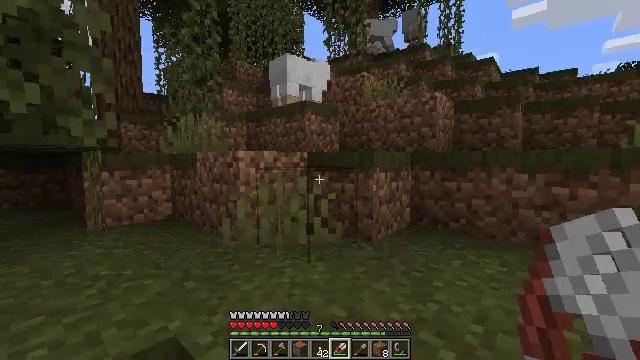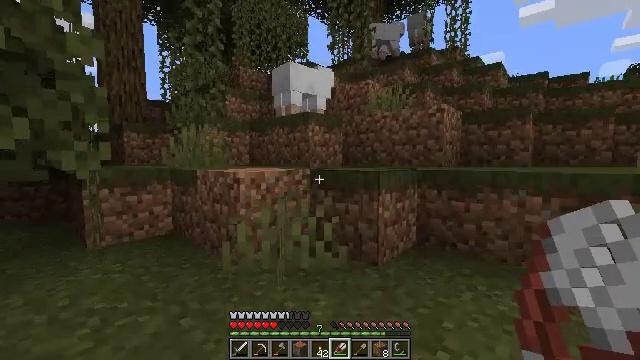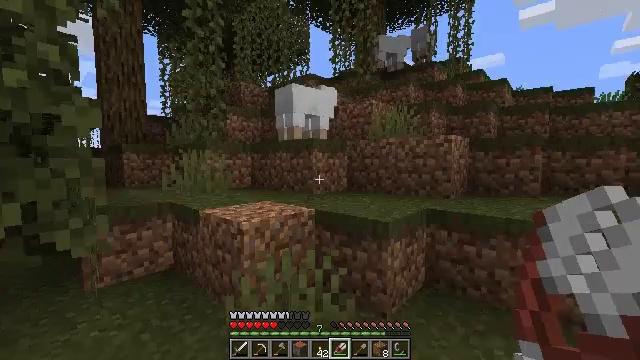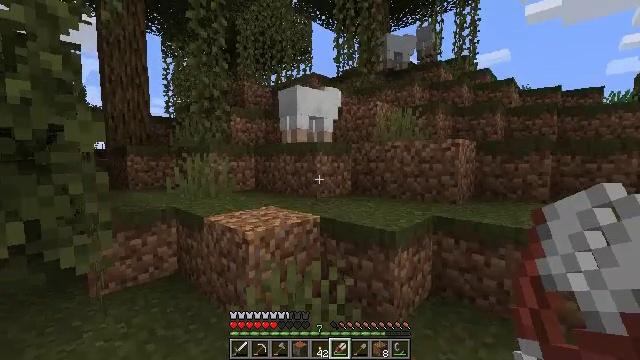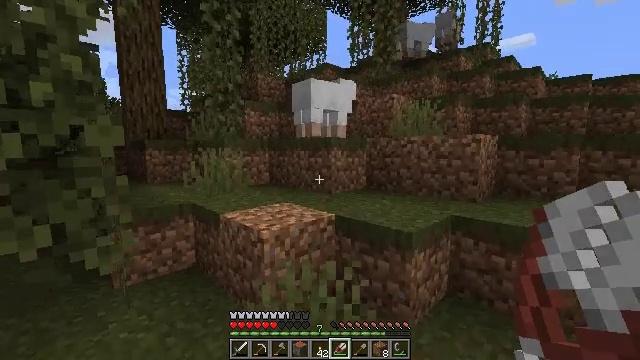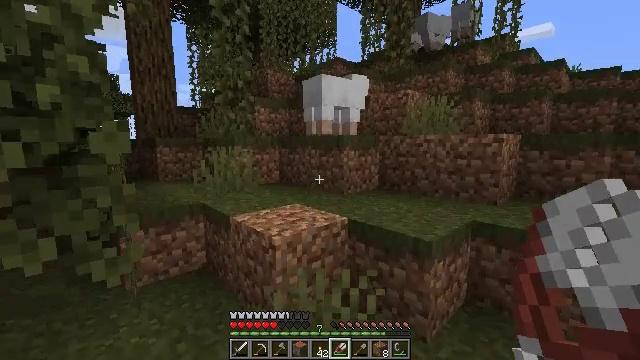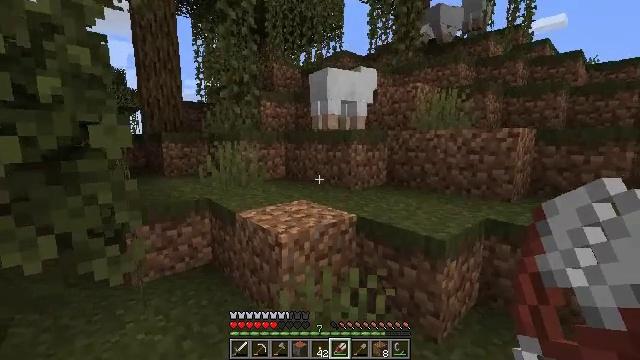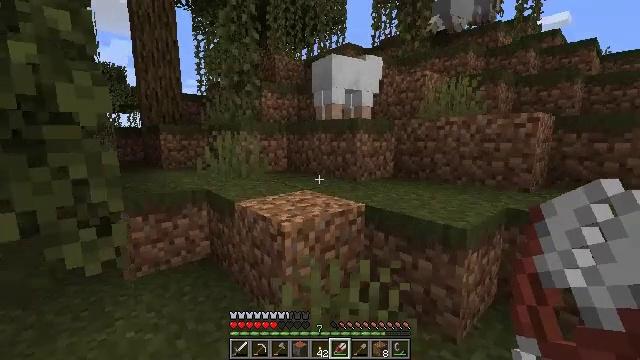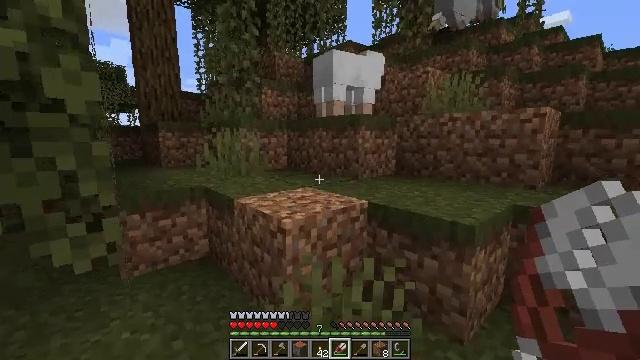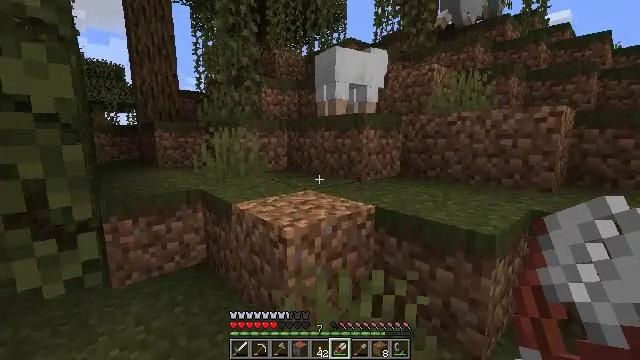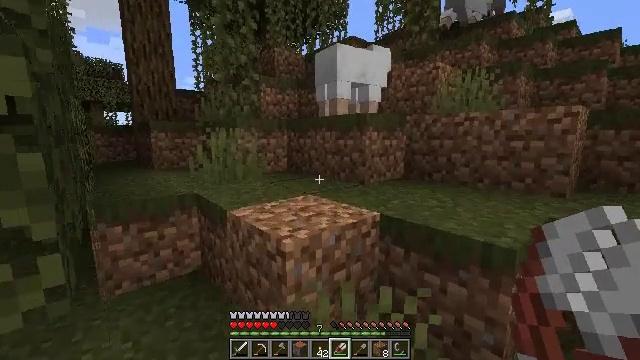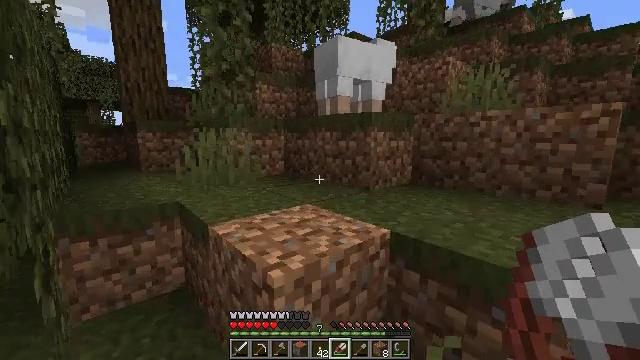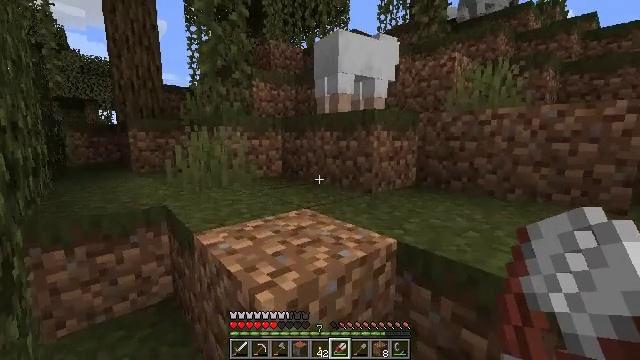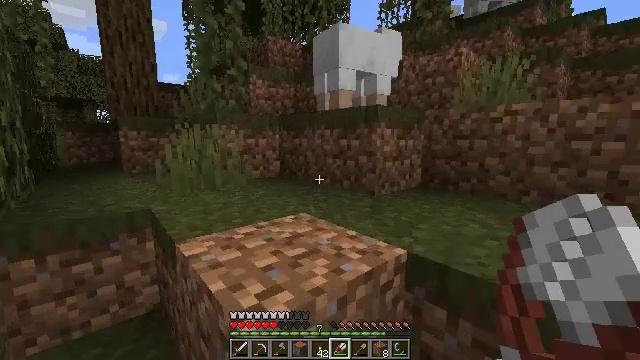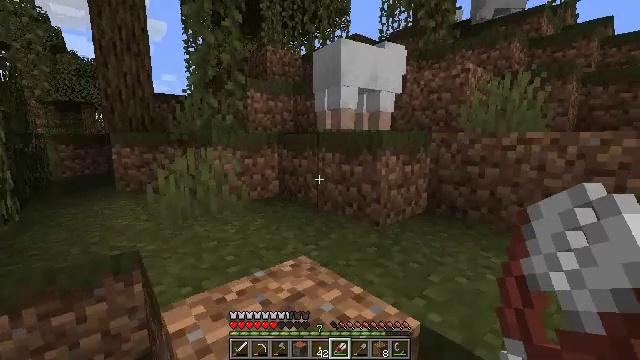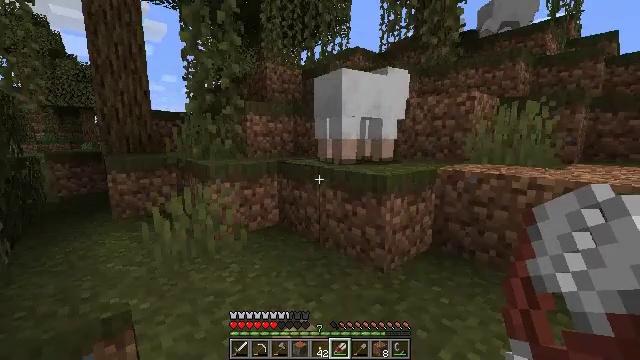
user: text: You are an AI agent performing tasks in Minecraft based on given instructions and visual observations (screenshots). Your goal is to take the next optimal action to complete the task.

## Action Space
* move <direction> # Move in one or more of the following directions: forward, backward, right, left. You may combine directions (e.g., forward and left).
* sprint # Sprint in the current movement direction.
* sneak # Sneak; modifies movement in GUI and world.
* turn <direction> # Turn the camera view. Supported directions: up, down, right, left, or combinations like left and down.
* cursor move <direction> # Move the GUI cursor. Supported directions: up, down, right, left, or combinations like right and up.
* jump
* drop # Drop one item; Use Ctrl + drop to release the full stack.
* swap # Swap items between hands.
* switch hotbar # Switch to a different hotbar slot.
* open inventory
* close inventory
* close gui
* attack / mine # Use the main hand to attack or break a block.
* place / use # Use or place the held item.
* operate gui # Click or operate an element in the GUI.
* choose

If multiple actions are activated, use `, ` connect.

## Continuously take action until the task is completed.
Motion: motion action
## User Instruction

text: Remove shears from the inventory.
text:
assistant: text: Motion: move forward, jump
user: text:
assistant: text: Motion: move forward, jump
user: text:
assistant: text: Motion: move forward, jump
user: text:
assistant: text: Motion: move forward, turn left and down
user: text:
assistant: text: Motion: move forward, turn left and down
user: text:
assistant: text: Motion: move forward, turn left and down
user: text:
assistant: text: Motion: move forward
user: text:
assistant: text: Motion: move forward
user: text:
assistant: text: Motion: move forward
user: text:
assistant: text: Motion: move forward
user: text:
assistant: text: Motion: move forward
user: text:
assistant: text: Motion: move forward
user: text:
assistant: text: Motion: move forward
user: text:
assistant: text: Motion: move forward, jump
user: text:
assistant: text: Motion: move forward, jump
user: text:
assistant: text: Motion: move forward, jump
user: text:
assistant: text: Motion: move forward, jump
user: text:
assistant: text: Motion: move forward
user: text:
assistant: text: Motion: move forward, turn right and up
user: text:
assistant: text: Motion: move forward
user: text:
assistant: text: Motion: move forward, turn right and up
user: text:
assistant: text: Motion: move forward, turn right and up
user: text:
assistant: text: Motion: move forward
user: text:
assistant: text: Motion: move forward
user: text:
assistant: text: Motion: move forward, use / place
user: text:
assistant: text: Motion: move forward, use / place
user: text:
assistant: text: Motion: move forward, turn up, use / place
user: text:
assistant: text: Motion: move forward, turn right and up, use / place
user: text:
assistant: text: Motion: move forward, turn right and up
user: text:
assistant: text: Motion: move forward